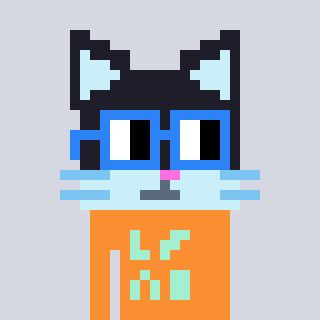
a pixel art character with square blue glasses, a cat-shaped head and a orange-colored body on a cool background